Question: I am trying to reduce the time of a function that performs a serie of calculations with two matrix. Searching for this, I've heard of numpy, but I really do not know how apply it to my problem. Also, I Think one of the things is making my function slow is having many dots operators (I heard of that in this <URL>.
The math correspond with a factorization for the Quadratic assignment problem:

My code is:
'''
delta = 0
for k in xrange(self._tam):
if k != r and k != s:
delta +=
self._data.stream_matrix[r][k] * (self._data.distance_matrix[sol[s]][sol[k]] - self._data.distance_matrix[sol[r]][sol[k]]) + self._data.stream_matrix[s][k] * (self._data.distance_matrix[sol[r]][sol[k]] - self._data.distance_matrix[sol[s]][sol[k]]) + self._data.stream_matrix[k][r] * (self._data.distance_matrix[sol[k]][sol[s]] - self._data.distance_matrix[sol[k]][sol[r]]) + self._data.stream_matrix[k][s] * (self._data.distance_matrix[sol[k]][sol[r]] - self._data.distance_matrix[sol[k]][sol[s]])
return delta
'''
Running this on a problem of size 20 (Matrix of 20x20) take about 20 segs, the bottleneck is in this function
'''
ncalls tottime percall cumtime percall filename:lineno(function)
303878 15.712 0.000 15.712 0.000 Heuristic.py:66(deltaC)
'''
I tried to apply 'map' to the for loop, but because the loop body isn't a function call, it is not possible.
How could I reduce the time?
## EDIT1
To answer eickenberg comment:
'sol' is a permutation, for example [1,2,3,4]. the function is called when I am generating neighbor solutions, so, a neighbor of [1,2,3,4] is [2,1,3,4]. I am changing only two positions in the original permutation and then call 'deltaC', which calculates a factorization of the solution with positions r,s swaped (In the example above r,s = 0,1). This permutation is made to avoid calculate the entire cost of the neighbor solution. I suppose I can store the values of 'sol[k,r,s]' in a local variable to avoid looking up its value in each iteration.
## EDIT2
A minimal working example:
'''
import random
distance_matrix = [[0, 12, 6, 4], [12, 0, 6, 8], [6, 6, 0, 7], [4, 8, 7, 0]]
stream_matrix = [[0, 3, 8, 3], [3, 0, 2, 4], [8, 2, 0, 5], [3, 4, 5, 0]]
def deltaC(r, s, S=None):
'''
Difference between C with values i and j swapped
'''
S = [0,1,2,3]
if S is not None:
sol = S
else:
sol = S
delta = 0
sol_r, sol_s = sol[r], sol[s]
for k in xrange(4):
if k != r and k != s:
delta += (stream_matrix[r][k] * (distance_matrix[sol_s][sol[k]] - distance_matrix[sol_r][sol[k]]) + stream_matrix[s][k] * (distance_matrix[sol_r][sol[k]] - distance_matrix[sol_s][sol[k]]) + stream_matrix[k][r] * (distance_matrix[sol[k]][sol_s] - distance_matrix[sol[k]][sol_r]) + stream_matrix[k][s] * (distance_matrix[sol[k]][sol_r] - distance_matrix[sol[k]][sol_s]))
return delta
for _ in xrange(303878):
d = deltaC(random.randint(0,3), random.randint(0,3))
print d
'''
Now I think the better option is use NumPy. I tried with Matrix(), but did not improve the performance.
## Best solution found
Well, Finally I was able to reduce the time a bit more combining @TooTone's solution and storing the indexes in a set to avoid the if. The time has dropped from about 18 seconds to 8 seconds. Here is the code:
'''
def deltaC(self, r, s, sol=None):
delta = 0
sol = self.S if sol is None else self.S
sol_r, sol_s = sol[r], sol[s]
stream_matrix = self._data.stream_matrix
distance_matrix = self._data.distance_matrix
indexes = set(xrange(self._tam)) - set([r, s])
for k in indexes:
sol_k = sol[k]
delta += (stream_matrix[r][k] - stream_matrix[s][k]) * (distance_matrix[sol_s][sol_k] - distance_matrix[sol_r][sol_k]) + (stream_matrix[k][r] - stream_matrix[k][s]) * (distance_matrix[sol_k][sol_s] - distance_matrix[sol_k][sol_r])
return delta
'''
In order to reduce the time even more, I think the best way would be write a module.
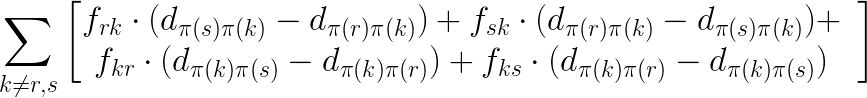
Answer: In the simple example you've given, with 'for k in xrange(4):' the loop body only executes twice (if 'r==s'), or three times (if 'r!=s') and an initial numpy implementation, below, is slower by a large factor. Numpy is optimized for performing calculations over long vectors and if the vectors are short the overheads can outweigh the benefits. (And note in this formula, the matrices are being sliced in different dimensions, and indexed non-contiguously, which can only make things more complicated for a vectorizing implementation).
'''
import numpy as np
distance_matrix_np = np.array(distance_matrix)
stream_matrix_np = np.array(stream_matrix)
n = 4
def deltaC_np(r, s, sol):
delta = 0
sol_r, sol_s = sol[r], sol[s]
K = np.array([i for i in xrange(n) if i!=r and i!=s])
return np.sum(
(stream_matrix_np[r,K] - stream_matrix_np[s,K]) * (distance_matrix_np[sol_s,sol[K]] - distance_matrix_np[sol_r,sol[K]]) + (stream_matrix_np[K,r] - stream_matrix_np[K,s]) * (distance_matrix_np[sol[K],sol_s] - distance_matrix_np[sol[K],sol_r]))
'''
In this numpy implementation, rather than a 'for' loop over the elements in 'K', the operations are applied across all the elements in 'K' within numpy. Also, note that your mathematical expression can be simplified. Each term in brackets on the left is the negative of the term in brackets on the right.

This applies to your original code too. For example, '(self._data.distance_matrix[sol[s]][sol[k]] - self._data.distance_matrix[sol[r]][sol[k]])' is equal to -1 times '(self._data.distance_matrix[sol[r]][sol[k]] - self._data.distance_matrix[sol[s]][sol[k]])', so you were doing unnecessary computation, and your original code can be optimized without using numpy.
It turns out that the bottleneck in the numpy function is the innocent-looking list comprehension
'''
K = np.array([i for i in xrange(n) if i!=r and i!=s])
'''
Once this is replaced with vectorizing code
'''
if r==s:
K=np.arange(n-1)
K[r:] += 1
else:
K=np.arange(n-2)
if r<s:
K[r:] += 1
K[s-1:] += 1
else:
K[s:] += 1
K[r-1:] += 1
'''
the numpy function is faster.
A graph of run times is shown immediately below (right at the bottom of this answer is the original graph before optimizing the numpy function). You can see that it either makes sense to use your optimized original code or the numpy code, depending on how large the matrix is.

The full code is below for reference, partly in case someone else can take it further. (The function 'deltaC2' is your original code optimized to take account of the way the mathematical expression can be simplified.)
'''
def deltaC(r, s, sol):
delta = 0
sol_r, sol_s = sol[r], sol[s]
for k in xrange(n):
if k != r and k != s:
delta += stream_matrix[r][k] * (distance_matrix[sol_s][sol[k]] - distance_matrix[sol_r][sol[k]]) + stream_matrix[s][k] * (distance_matrix[sol_r][sol[k]] - distance_matrix[sol_s][sol[k]]) + stream_matrix[k][r] * (distance_matrix[sol[k]][sol_s] - distance_matrix[sol[k]][sol_r]) + stream_matrix[k][s] * (distance_matrix[sol[k]][sol_r] - distance_matrix[sol[k]][sol_s])
return delta
import numpy as np
def deltaC_np(r, s, sol):
delta = 0
sol_r, sol_s = sol[r], sol[s]
if r==s:
K=np.arange(n-1)
K[r:] += 1
else:
K=np.arange(n-2)
if r<s:
K[r:] += 1
K[s-1:] += 1
else:
K[s:] += 1
K[r-1:] += 1
#K = np.array([i for i in xrange(n) if i!=r and i!=s]) #TOO SLOW
return np.sum(
(stream_matrix_np[r,K] - stream_matrix_np[s,K]) * (distance_matrix_np[sol_s,sol[K]] - distance_matrix_np[sol_r,sol[K]]) + (stream_matrix_np[K,r] - stream_matrix_np[K,s]) * (distance_matrix_np[sol[K],sol_s] - distance_matrix_np[sol[K],sol_r]))
def deltaC2(r, s, sol):
delta = 0
sol_r, sol_s = sol[r], sol[s]
for k in xrange(n):
if k != r and k != s:
sol_k = sol[k]
delta += (stream_matrix[r][k] - stream_matrix[s][k]) * (distance_matrix[sol_s][sol_k] - distance_matrix[sol_r][sol_k]) + (stream_matrix[k][r] - stream_matrix[k][s]) * (distance_matrix[sol_k][sol_s] - distance_matrix[sol_k][sol_r])
return delta
import time
N=200
elapsed1s = []
elapsed2s = []
elapsed3s = []
ns = range(10,410,10)
for n in ns:
distance_matrix_np=np.random.uniform(0,n**2,size=(n,n))
stream_matrix_np=np.random.uniform(0,n**2,size=(n,n))
distance_matrix=distance_matrix_np.tolist()
stream_matrix=stream_matrix_np.tolist()
sol = range(n-1,-1,-1)
sol_np = np.array(range(n-1,-1,-1))
Is = np.random.randint(0,n-1,4)
Js = np.random.randint(0,n-1,4)
total1 = 0
start = time.clock()
for reps in xrange(N):
for i in Is:
for j in Js:
total1 += deltaC(i,j, sol)
elapsed1 = (time.clock() - start)
start = time.clock()
total2 = 0
start = time.clock()
for reps in xrange(N):
for i in Is:
for j in Js:
total2 += deltaC_np(i,j, sol_np)
elapsed2 = (time.clock() - start)
total3 = 0
start = time.clock()
for reps in xrange(N):
for i in Is:
for j in Js:
total3 += deltaC2(i,j, sol_np)
elapsed3 = (time.clock() - start)
print n, elapsed1, elapsed2, elapsed3, total1, total2, total3
elapsed1s.append(elapsed1)
elapsed2s.append(elapsed2)
elapsed3s.append(elapsed3)
#Check errors of one method against another
#err = 0
#for i in range(min(n,50)):
# for j in range(min(n,50)):
# err += np.abs(deltaC(i,j,sol)-deltaC_np(i,j,sol_np))
#print err
import matplotlib.pyplot as plt
plt.plot(ns, elapsed1s, label='Original',lw=2)
plt.plot(ns, elapsed3s, label='Optimized',lw=2)
plt.plot(ns, elapsed2s, label='numpy',lw=2)
plt.legend(loc='upper left', prop={'size':16})
plt.xlabel('matrix size')
plt.ylabel('time')
plt.show()
'''
And here is the original graph before optimizing out the list comprehension in 'deltaC_np'